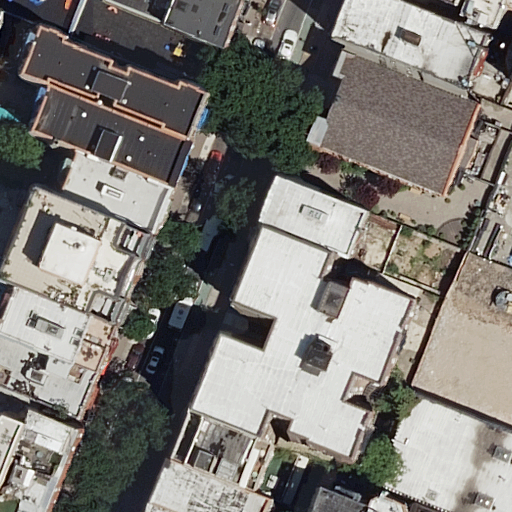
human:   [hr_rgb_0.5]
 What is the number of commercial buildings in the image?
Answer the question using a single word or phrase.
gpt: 0

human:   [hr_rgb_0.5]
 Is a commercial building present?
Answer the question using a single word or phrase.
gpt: no

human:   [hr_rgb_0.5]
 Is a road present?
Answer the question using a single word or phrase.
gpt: yes

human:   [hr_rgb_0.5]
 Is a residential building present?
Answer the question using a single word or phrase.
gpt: yes

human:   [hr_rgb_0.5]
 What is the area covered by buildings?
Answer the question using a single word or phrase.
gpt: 6087m2

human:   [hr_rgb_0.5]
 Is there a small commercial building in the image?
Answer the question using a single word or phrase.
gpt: no

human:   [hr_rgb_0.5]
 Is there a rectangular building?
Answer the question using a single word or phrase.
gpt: yes

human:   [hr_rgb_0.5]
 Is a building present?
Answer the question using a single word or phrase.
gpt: yes

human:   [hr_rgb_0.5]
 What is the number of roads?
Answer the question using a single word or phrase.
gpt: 1

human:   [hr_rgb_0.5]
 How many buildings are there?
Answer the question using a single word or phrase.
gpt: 26

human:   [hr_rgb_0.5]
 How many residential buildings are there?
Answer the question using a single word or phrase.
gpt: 26

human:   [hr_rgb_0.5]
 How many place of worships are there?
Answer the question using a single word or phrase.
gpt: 2

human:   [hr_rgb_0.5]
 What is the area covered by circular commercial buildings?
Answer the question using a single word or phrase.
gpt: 0m2

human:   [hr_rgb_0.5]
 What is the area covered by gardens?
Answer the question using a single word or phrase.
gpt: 474m2

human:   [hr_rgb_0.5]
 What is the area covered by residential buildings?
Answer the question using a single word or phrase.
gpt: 6087m2

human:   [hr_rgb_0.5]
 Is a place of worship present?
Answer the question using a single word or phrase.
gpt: yes

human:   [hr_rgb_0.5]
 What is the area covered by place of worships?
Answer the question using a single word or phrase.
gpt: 878m2

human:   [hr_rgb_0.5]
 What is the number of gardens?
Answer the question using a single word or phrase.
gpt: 1

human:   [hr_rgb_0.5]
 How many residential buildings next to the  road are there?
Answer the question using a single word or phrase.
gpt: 26

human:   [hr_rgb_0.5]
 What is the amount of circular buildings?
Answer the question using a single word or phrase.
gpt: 0

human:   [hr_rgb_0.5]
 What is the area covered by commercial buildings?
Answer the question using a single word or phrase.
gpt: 0m2

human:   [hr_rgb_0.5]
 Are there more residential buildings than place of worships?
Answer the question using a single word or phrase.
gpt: yes

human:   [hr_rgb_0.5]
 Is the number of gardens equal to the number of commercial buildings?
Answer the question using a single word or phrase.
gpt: no

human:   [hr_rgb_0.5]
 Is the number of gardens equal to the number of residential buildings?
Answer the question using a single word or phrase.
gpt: no

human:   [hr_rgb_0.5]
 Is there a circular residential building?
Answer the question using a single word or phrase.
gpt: no

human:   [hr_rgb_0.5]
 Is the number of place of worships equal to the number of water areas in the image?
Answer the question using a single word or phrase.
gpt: no

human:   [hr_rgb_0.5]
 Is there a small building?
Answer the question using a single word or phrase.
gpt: yes

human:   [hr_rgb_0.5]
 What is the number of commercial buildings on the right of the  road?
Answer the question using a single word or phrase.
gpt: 0

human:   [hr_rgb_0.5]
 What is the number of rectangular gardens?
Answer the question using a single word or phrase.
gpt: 0

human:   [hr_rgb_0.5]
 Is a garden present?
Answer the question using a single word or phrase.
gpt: yes

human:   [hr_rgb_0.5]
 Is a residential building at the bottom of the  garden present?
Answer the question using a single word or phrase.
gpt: yes

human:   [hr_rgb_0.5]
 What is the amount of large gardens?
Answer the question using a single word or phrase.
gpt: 0

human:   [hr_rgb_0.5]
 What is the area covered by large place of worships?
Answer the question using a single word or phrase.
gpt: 570m2

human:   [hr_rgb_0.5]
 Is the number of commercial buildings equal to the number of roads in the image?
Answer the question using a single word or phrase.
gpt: no

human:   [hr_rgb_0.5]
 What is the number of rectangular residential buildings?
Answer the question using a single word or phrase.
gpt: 21

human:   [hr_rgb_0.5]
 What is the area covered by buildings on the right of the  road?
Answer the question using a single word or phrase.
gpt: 2555m2

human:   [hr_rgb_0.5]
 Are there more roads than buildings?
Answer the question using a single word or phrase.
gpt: no

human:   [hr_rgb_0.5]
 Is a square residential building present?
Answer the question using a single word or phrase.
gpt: no

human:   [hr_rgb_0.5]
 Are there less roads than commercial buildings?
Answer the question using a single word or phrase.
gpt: no

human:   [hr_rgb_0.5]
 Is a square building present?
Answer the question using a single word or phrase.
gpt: no

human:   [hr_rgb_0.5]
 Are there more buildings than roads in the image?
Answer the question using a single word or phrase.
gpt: yes

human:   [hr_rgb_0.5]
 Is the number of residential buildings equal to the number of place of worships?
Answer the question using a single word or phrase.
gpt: no

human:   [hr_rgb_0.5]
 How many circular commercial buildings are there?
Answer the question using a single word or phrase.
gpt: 0

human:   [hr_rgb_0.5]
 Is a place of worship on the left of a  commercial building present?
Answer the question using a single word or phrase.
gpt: no

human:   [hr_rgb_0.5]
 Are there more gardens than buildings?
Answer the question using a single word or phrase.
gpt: no

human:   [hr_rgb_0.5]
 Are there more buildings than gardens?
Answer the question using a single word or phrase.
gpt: yes

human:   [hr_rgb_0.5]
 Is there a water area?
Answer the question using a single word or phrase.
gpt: no

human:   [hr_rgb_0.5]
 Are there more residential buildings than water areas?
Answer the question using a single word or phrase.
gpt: yes

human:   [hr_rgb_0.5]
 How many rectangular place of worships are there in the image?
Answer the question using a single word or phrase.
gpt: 0

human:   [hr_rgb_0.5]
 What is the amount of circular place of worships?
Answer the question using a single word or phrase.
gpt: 0

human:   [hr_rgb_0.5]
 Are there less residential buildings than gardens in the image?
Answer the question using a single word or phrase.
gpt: no

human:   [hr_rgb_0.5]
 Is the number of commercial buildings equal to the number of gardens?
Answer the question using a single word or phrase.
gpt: no

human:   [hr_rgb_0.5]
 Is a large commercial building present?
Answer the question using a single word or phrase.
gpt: no

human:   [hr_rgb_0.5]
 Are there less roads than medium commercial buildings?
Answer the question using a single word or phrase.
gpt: no

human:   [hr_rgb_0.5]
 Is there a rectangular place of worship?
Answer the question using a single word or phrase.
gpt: no

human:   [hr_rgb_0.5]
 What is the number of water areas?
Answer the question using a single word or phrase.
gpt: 0

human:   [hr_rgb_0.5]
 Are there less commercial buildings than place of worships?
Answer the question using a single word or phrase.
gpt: yes

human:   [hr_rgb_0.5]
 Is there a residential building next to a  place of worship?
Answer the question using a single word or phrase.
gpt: yes

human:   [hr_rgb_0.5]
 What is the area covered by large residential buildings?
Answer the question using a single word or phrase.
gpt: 1680m2

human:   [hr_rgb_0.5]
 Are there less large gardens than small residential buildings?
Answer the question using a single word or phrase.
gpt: yes

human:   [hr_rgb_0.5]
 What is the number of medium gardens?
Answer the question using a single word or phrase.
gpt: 1

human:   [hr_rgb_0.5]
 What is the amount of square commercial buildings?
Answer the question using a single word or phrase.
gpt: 0

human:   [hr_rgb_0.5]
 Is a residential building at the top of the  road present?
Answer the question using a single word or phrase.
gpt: yes

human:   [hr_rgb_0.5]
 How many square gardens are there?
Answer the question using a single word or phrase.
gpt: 0